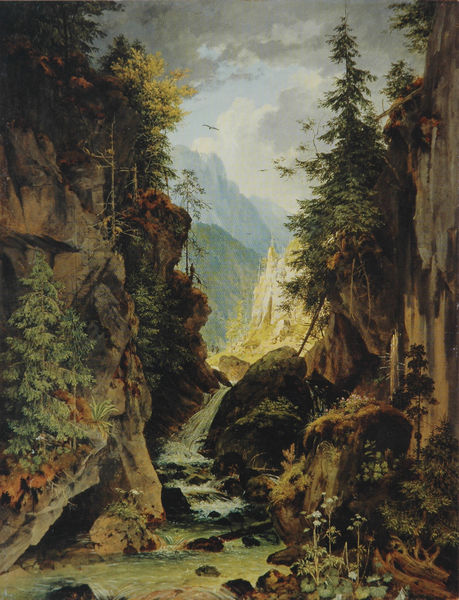
Titel: Gebirgstal
Künstler: Ernst Kaiser
Standort: Leipzig
Institution: Museum der Bildenden Künste
Schlagwörter: adler, baum, berg, blau, blätter, dunkel, felsen, gemälde, himmel, schatten, vogel, wasser, wolken, bäume, fluss, gelb, grün, landschaft, ocker, stadt, ufer, äste, blume, blumen, braun, grau, hell, licht, orange, schwarz, weiss, rot, beige, malerei, wand, stein, steine, öl, ast, bach, baumstamm, gräser, horizont, hügel, natur, stamm, vögel, gewässer, sonne, dunkelheit, realismus, pflanze, pflanzen, tal, wald, wasserfall, wellen, naturalismus, abhang, berge, einschnitt, fels, gebirge, gipfel, klippen, hochgebirge, schlucht, idylle, romantik, strom, stromschnellen, tannen, ölgemälde, erhaben, sturm, stämme, realistisch, klippe, regen, eng, durchblick, findlinge, alpen, wasserlauf, bergspitze, moos, bedrohlich, tanne, sicht, wanderer, brauntöne, gebirgsbach, laubbäume, nadelbäume, nadelwald, koch, findling, wlad, rinnsaal, schroffheit, bäumen, rinnsahl, weolken, schnelle, bogel, gebirgswald, afluss, schlöucht